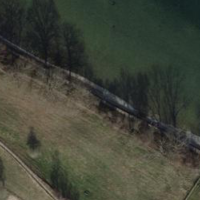
EUNIS habitat code: 15
Species observed at this site:
Turdus philomelos